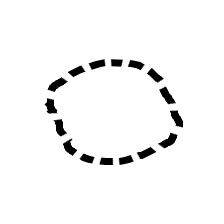
Shape: circle